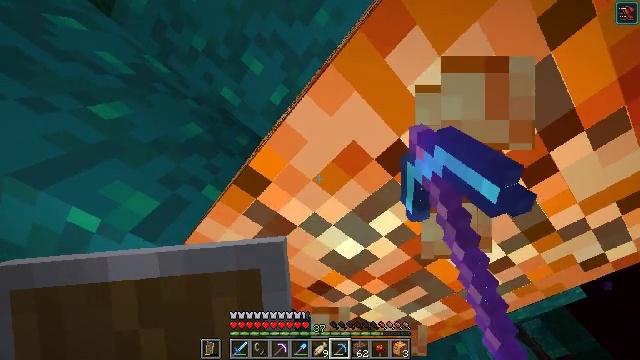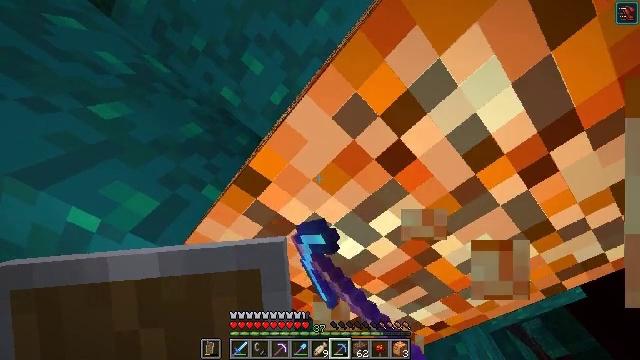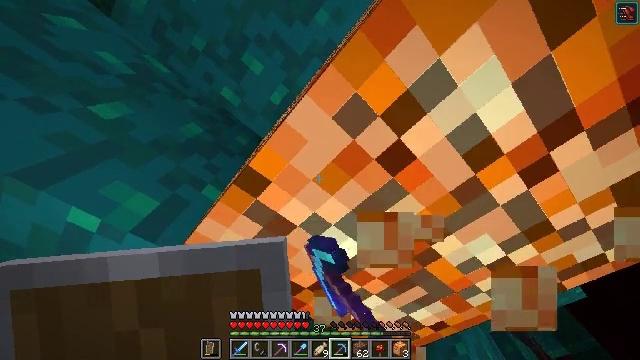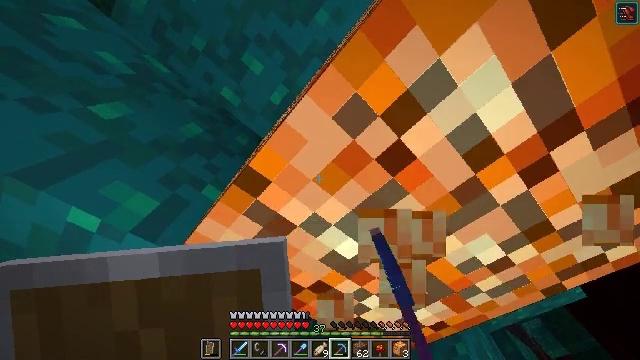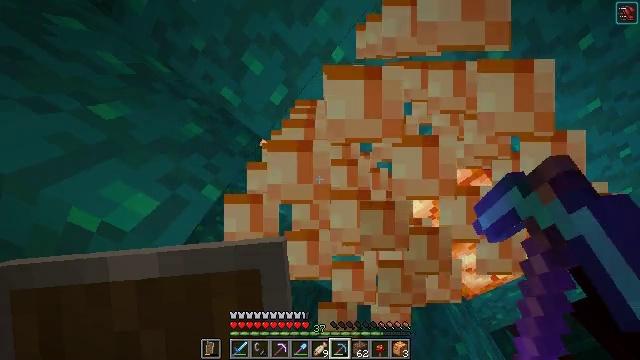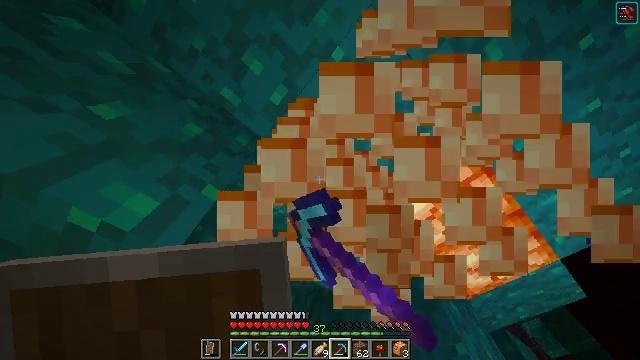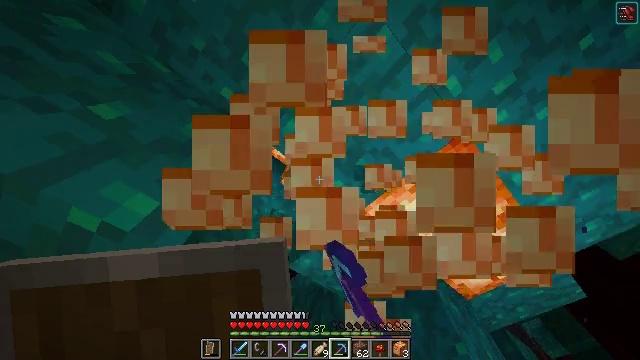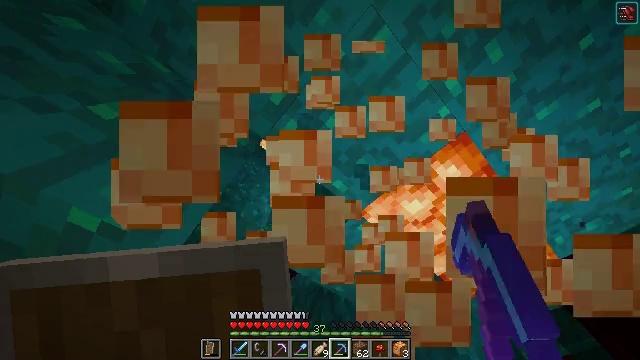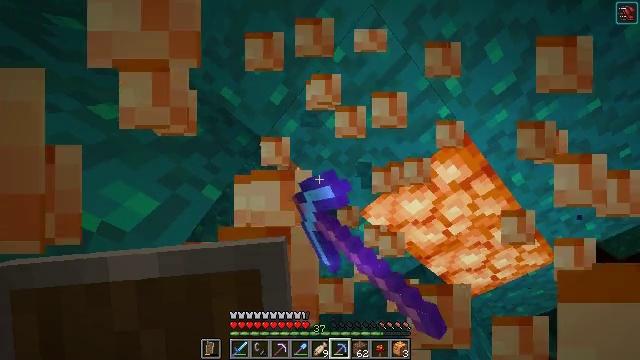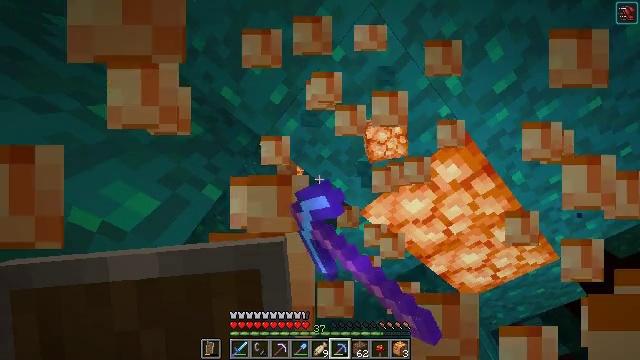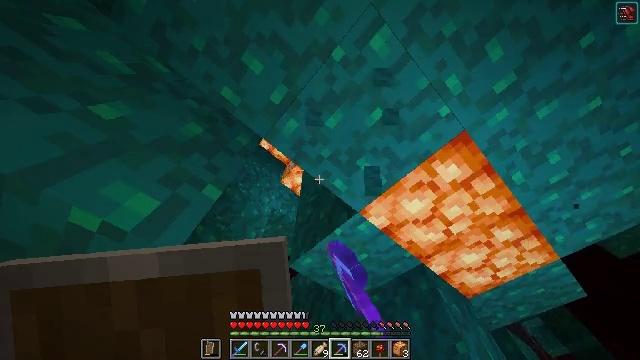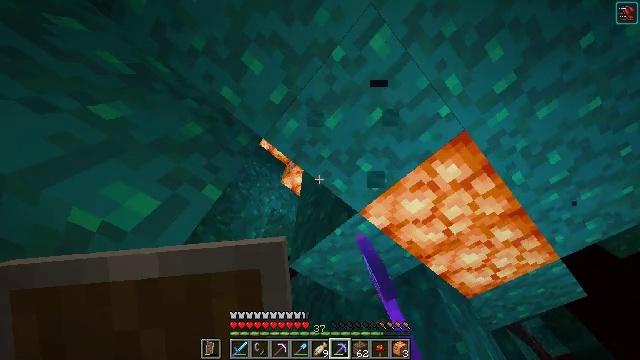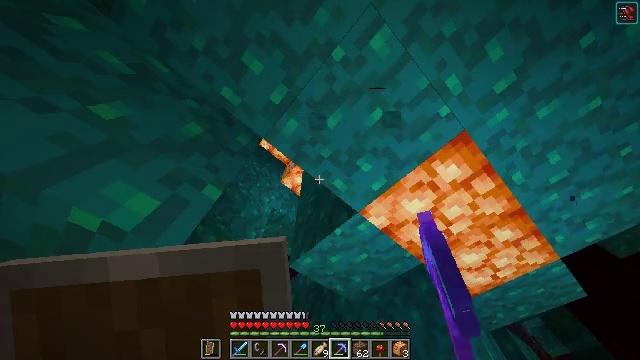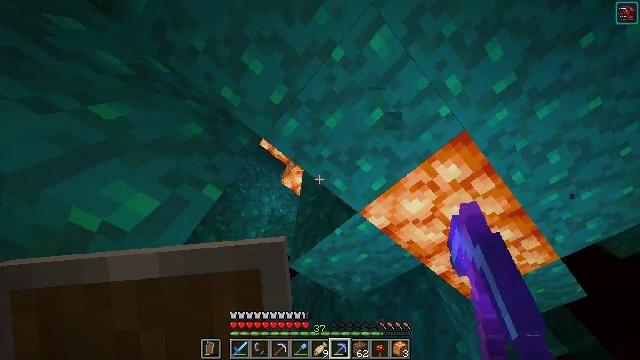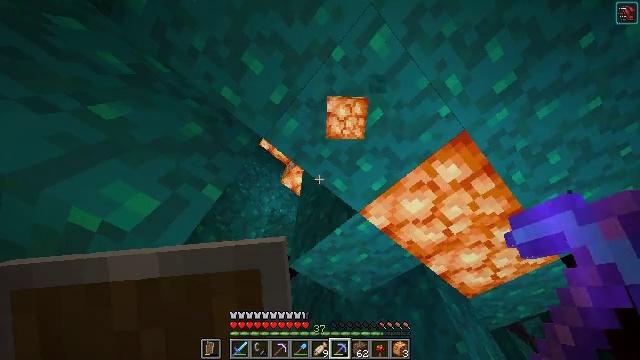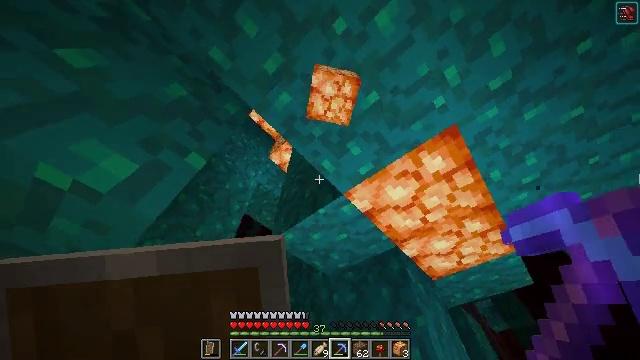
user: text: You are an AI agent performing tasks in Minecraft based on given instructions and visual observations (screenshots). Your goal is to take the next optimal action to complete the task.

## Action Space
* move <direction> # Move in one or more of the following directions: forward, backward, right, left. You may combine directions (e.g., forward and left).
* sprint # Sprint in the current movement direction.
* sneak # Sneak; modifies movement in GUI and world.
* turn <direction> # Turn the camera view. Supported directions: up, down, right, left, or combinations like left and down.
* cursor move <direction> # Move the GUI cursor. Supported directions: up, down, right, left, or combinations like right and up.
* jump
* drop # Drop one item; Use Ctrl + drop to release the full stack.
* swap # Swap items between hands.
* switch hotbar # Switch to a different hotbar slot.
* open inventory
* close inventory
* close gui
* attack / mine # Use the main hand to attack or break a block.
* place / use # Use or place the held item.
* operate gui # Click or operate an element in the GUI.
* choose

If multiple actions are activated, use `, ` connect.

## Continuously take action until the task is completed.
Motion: motion action
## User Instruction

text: Retrieve shroomlight for lighting purposes.
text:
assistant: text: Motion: attack / mine
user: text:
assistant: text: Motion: attack / mine
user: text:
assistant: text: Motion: attack / mine
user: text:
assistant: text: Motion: attack / mine
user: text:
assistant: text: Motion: attack / mine
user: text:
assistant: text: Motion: attack / mine
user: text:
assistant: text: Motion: attack / mine
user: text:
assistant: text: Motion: attack / mine
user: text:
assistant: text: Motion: attack / mine
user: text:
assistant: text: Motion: no_op
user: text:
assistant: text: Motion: no_op
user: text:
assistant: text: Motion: no_op
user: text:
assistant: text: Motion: no_op
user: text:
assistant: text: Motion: no_op
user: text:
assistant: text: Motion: turn right and down
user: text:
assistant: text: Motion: turn right and down
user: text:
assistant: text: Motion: turn right and down
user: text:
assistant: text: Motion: turn right and down
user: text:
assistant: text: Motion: turn right and down
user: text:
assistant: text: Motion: turn down
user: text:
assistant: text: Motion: turn down
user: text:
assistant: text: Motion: turn down
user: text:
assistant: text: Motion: turn down
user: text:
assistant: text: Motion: turn down
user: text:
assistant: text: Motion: turn left and down
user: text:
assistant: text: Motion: turn down
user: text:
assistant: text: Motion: no_op
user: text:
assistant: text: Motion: turn left and down
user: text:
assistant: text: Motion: turn down
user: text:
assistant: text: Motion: turn right and down